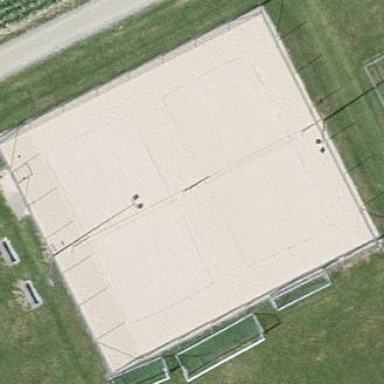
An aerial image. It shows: Volleyball pitch for leisure sports activities.